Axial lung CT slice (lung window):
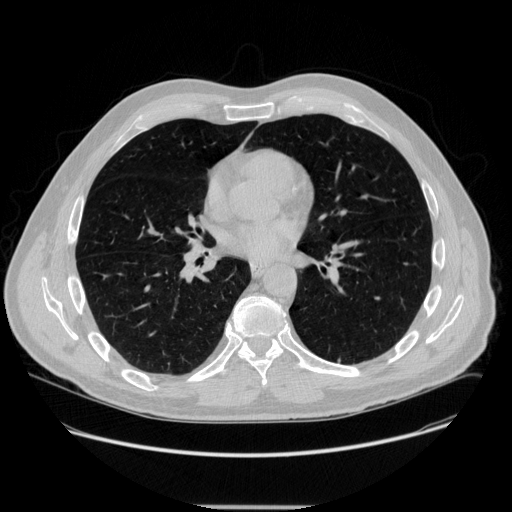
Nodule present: yes
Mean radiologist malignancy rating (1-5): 2.667